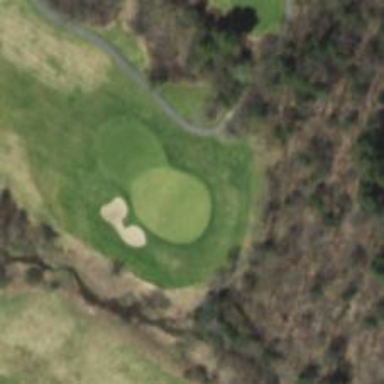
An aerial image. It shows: Golf hole.